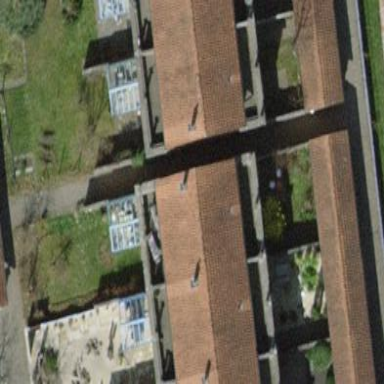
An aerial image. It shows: Terrace building.